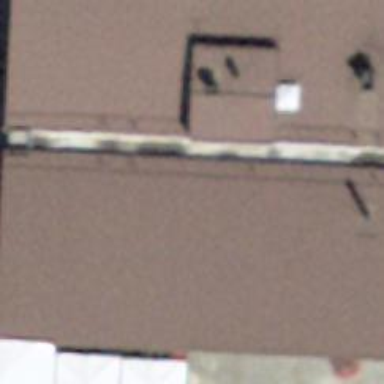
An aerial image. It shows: Restaurant.